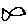
Label: fish